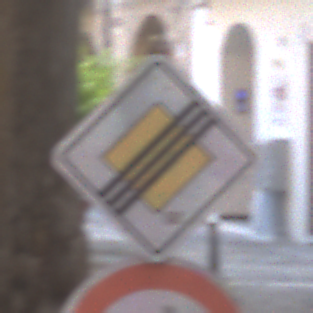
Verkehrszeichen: EndeVorfahrtsstrasse
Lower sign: Geschwindigkeit70
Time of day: Midday
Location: Outdoor (Urban)
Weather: PartlyCloudy
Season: NotSpecified
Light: Natural